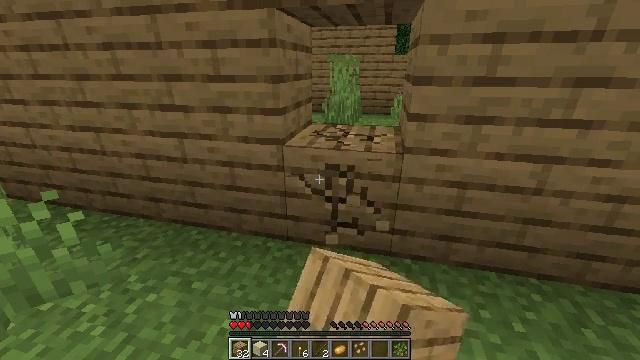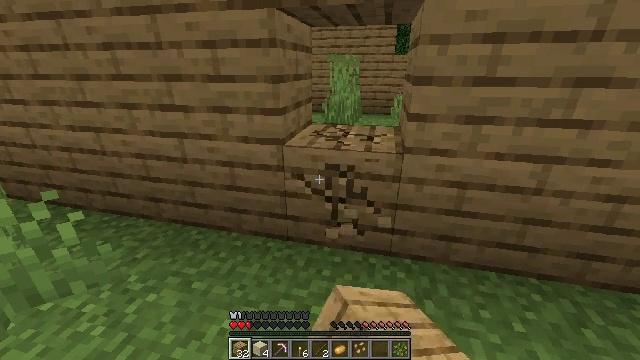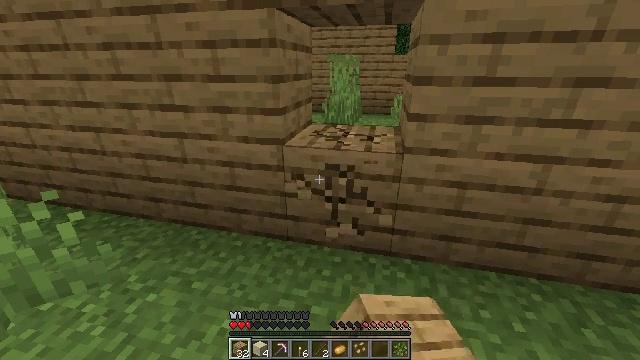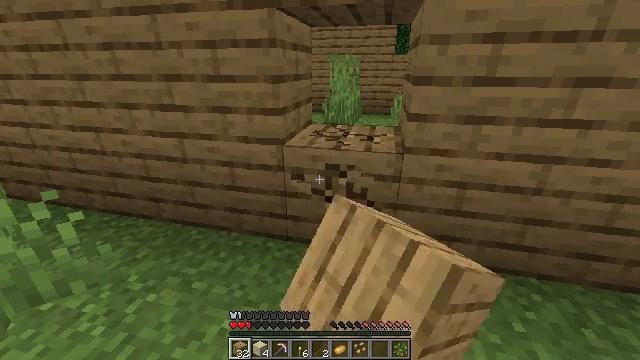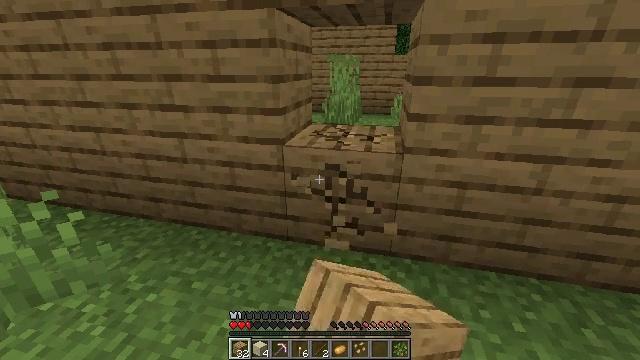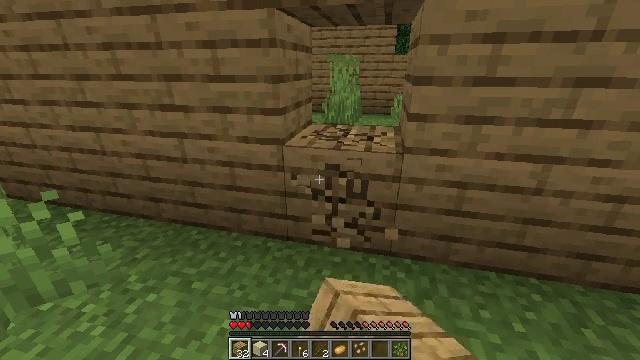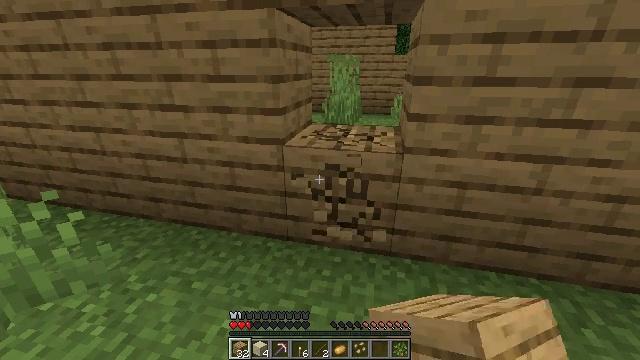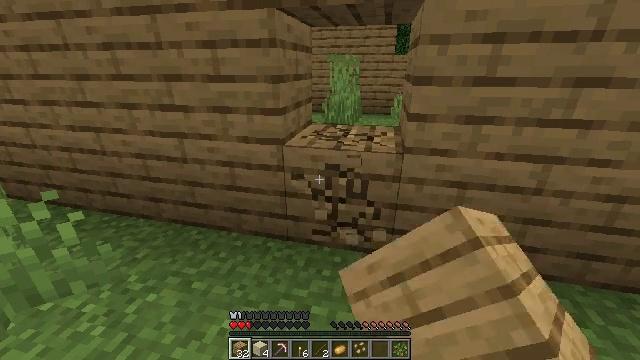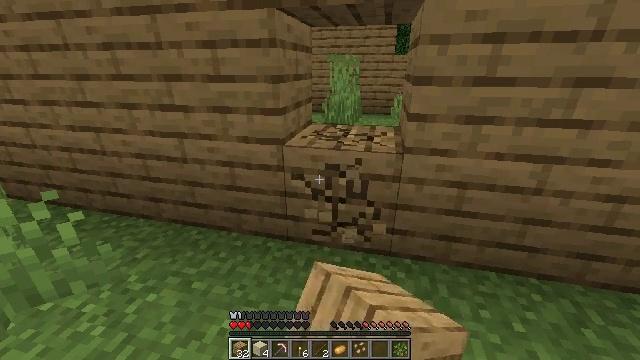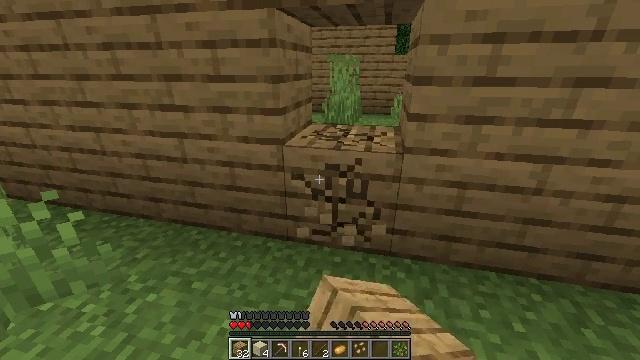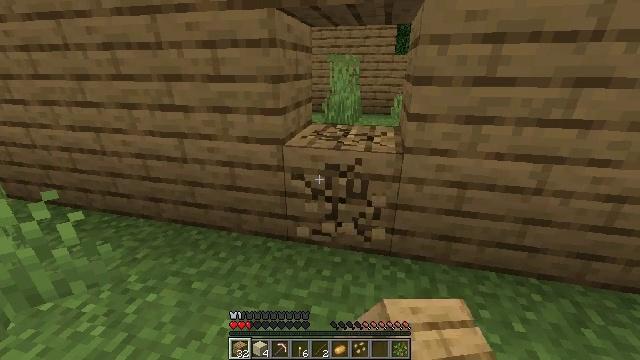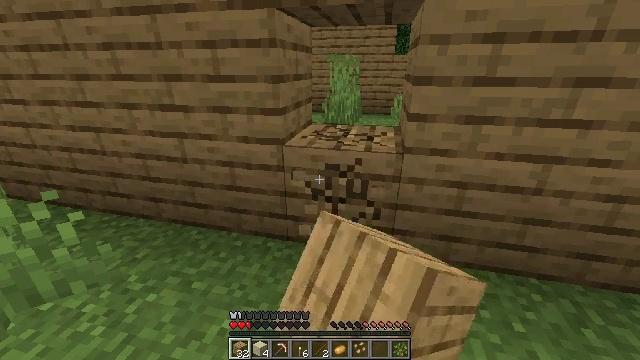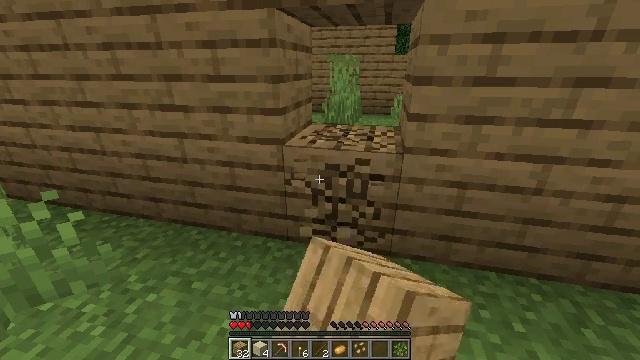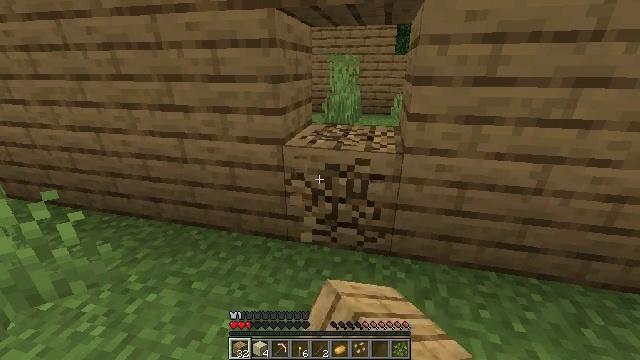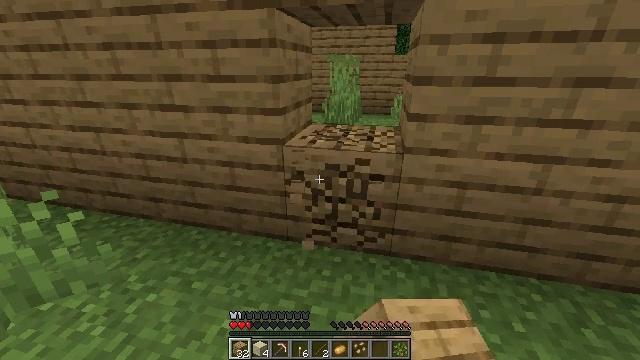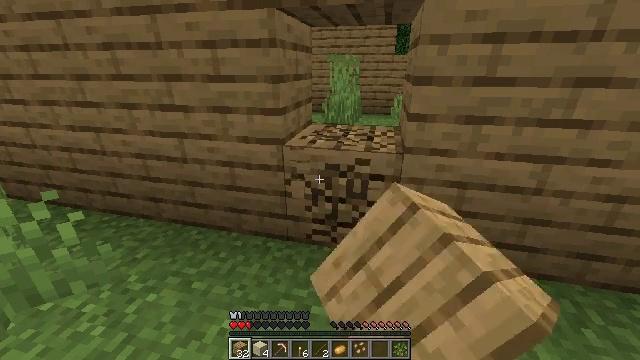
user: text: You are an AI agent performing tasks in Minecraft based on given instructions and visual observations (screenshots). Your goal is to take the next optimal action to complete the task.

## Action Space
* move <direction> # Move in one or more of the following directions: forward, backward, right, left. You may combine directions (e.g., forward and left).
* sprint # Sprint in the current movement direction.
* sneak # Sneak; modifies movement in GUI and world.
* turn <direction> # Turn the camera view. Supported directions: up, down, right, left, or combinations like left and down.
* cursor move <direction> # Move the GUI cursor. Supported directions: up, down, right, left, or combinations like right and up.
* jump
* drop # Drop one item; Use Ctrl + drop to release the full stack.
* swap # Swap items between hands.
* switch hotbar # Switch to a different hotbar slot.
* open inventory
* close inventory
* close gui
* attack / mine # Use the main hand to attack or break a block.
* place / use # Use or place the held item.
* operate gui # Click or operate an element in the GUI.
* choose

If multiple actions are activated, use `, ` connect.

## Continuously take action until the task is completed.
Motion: motion action
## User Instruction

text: Mine planks.
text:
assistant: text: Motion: attack / mine
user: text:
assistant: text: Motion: attack / mine
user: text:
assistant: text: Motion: attack / mine
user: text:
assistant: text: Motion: attack / mine
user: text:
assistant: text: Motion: attack / mine
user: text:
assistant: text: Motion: attack / mine
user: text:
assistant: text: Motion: attack / mine
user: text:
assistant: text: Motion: attack / mine
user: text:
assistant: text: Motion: attack / mine
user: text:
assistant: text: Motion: attack / mine
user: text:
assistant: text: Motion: attack / mine
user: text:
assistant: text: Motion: attack / mine
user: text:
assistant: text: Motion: attack / mine
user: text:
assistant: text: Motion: attack / mine
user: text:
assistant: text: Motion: attack / mine
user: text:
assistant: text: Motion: attack / mine
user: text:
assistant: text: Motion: attack / mine
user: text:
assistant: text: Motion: attack / mine
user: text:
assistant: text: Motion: attack / mine
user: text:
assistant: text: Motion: attack / mine
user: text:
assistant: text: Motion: attack / mine
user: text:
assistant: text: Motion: attack / mine
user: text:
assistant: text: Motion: attack / mine
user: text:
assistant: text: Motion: attack / mine
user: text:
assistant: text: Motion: attack / mine
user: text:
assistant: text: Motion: attack / mine
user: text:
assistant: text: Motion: attack / mine
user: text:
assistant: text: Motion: attack / mine
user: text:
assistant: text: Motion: attack / mine